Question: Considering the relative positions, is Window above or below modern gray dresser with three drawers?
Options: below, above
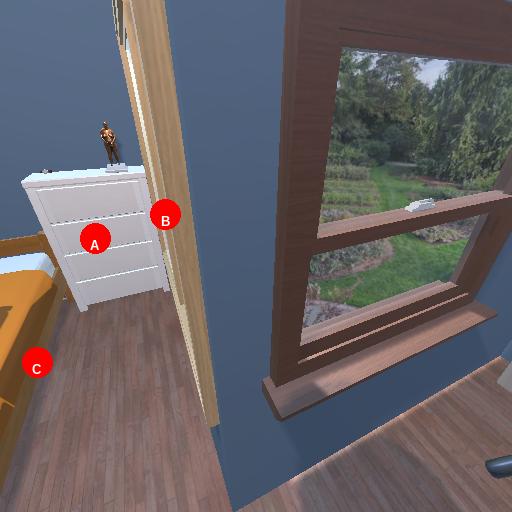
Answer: below